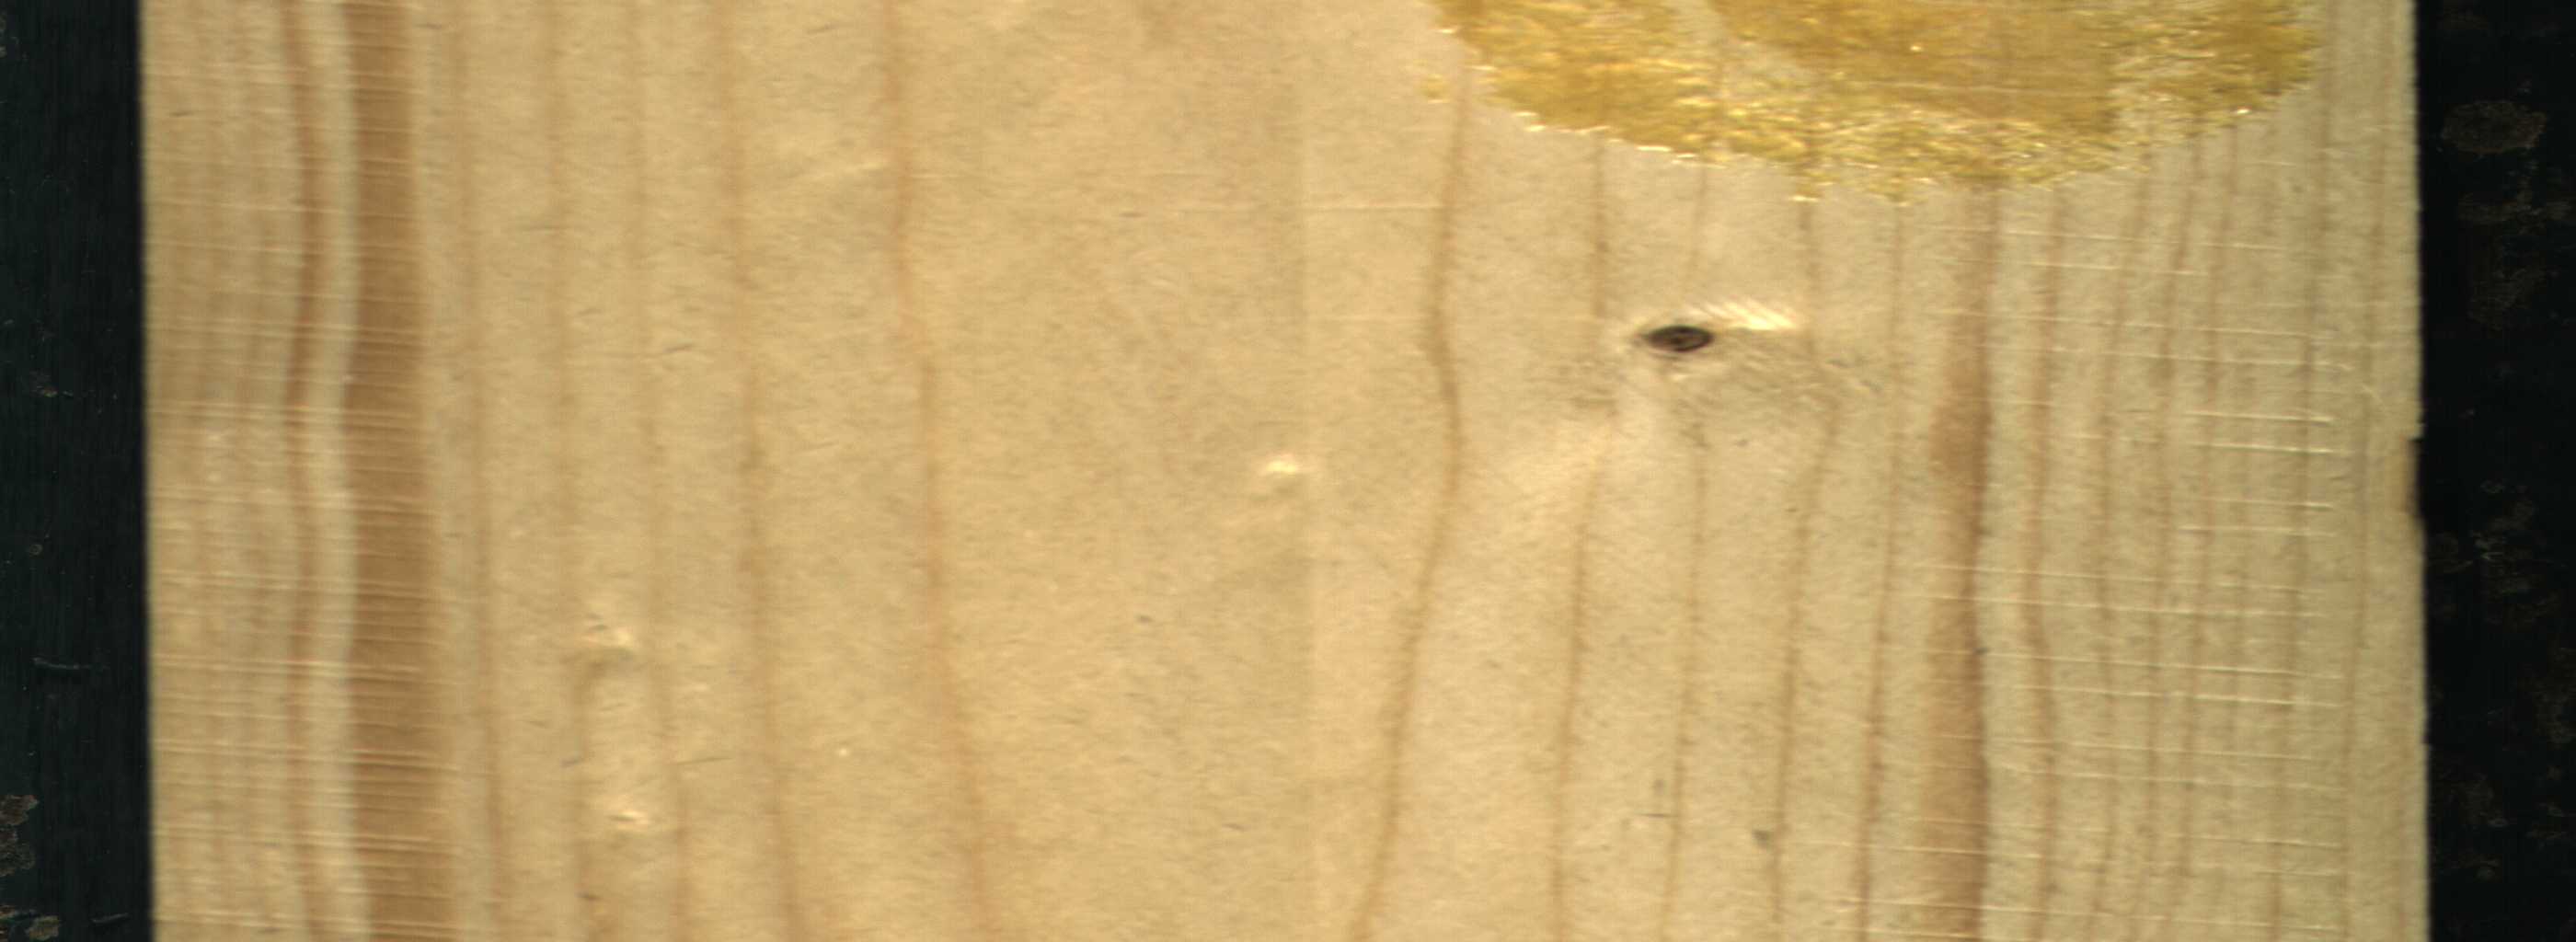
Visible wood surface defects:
resin
Dead_Knot